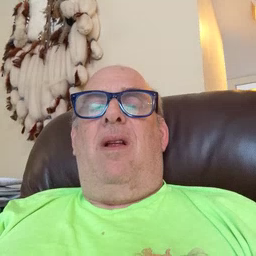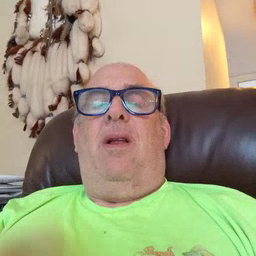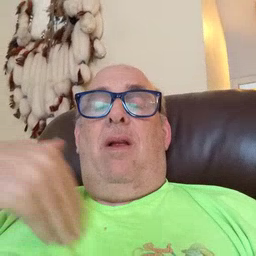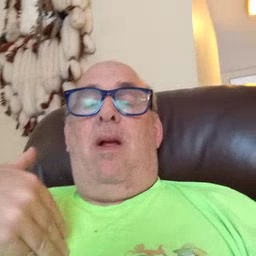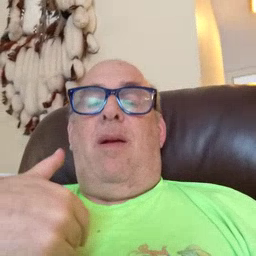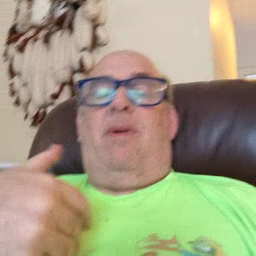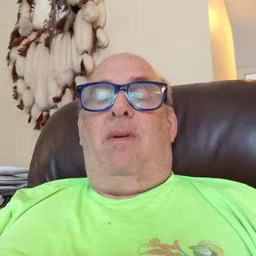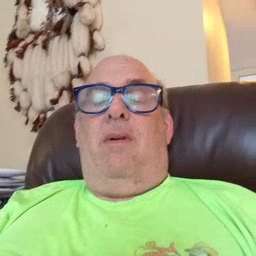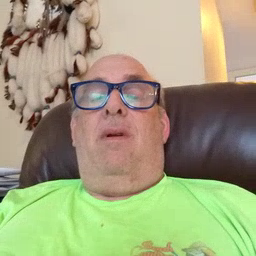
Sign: animal